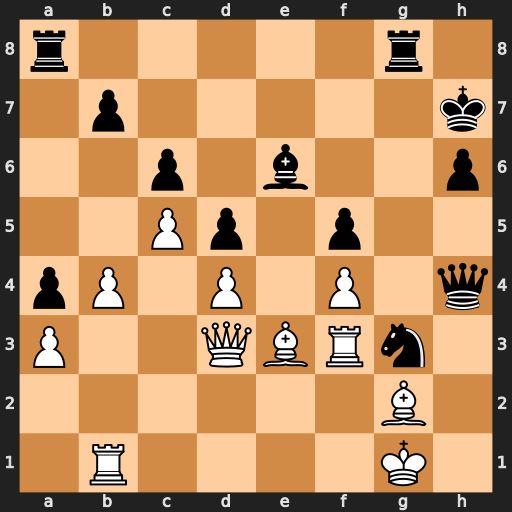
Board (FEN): r5r1/1p5k/2p1b2p/2Pp1p2/pP1P1P1q/P2QBRn1/6B1/1R4K1
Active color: w
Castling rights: -
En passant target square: -
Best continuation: Bf2 Ne2+ Qxe2